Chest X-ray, PA view. Patient: 77 years old, sex M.
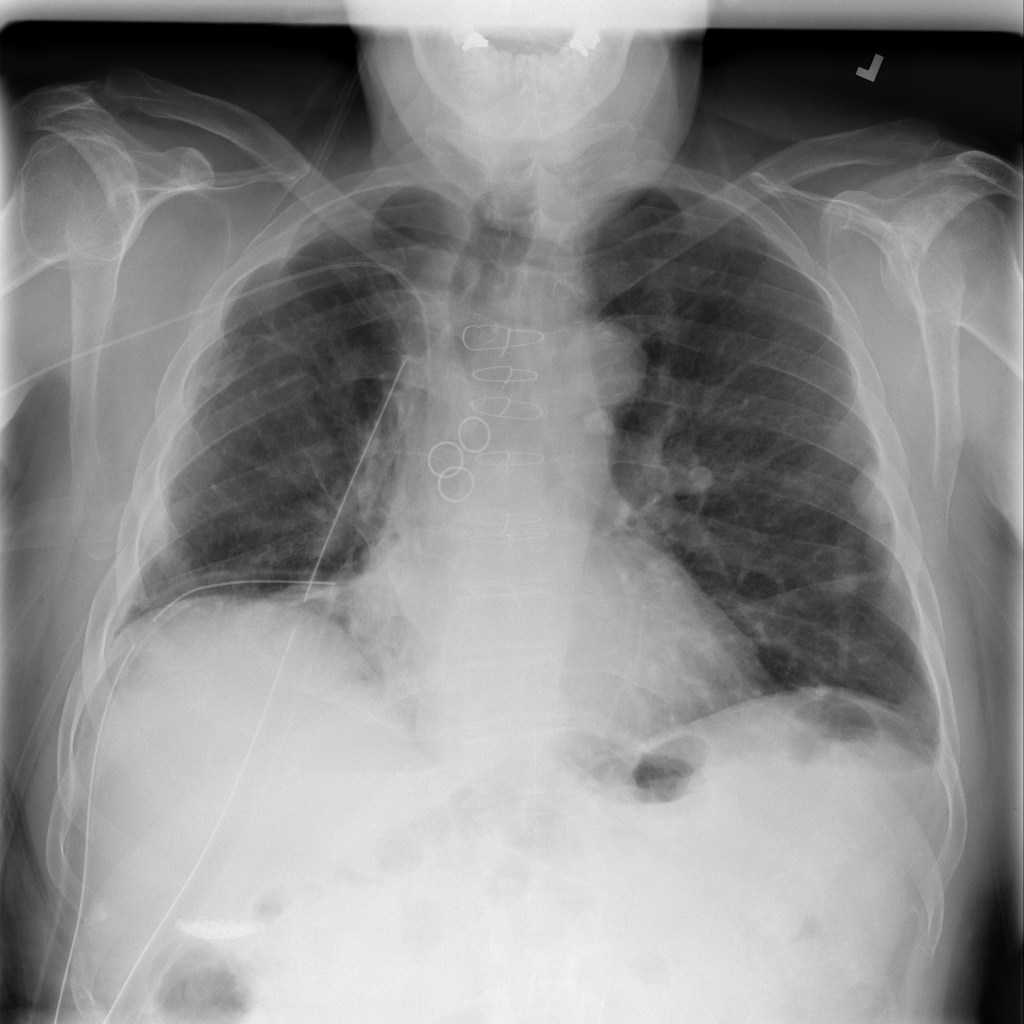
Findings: Atelectasis, Effusion